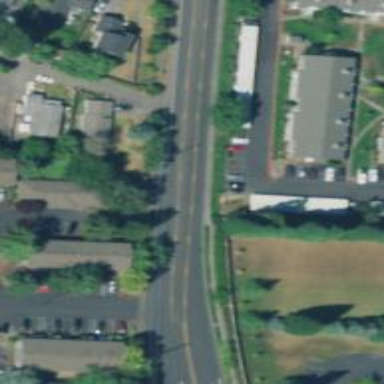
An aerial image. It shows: Secondary road with asphalt surface and sidewalk on the left.